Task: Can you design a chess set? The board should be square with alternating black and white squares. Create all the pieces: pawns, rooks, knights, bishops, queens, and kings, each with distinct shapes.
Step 4169:
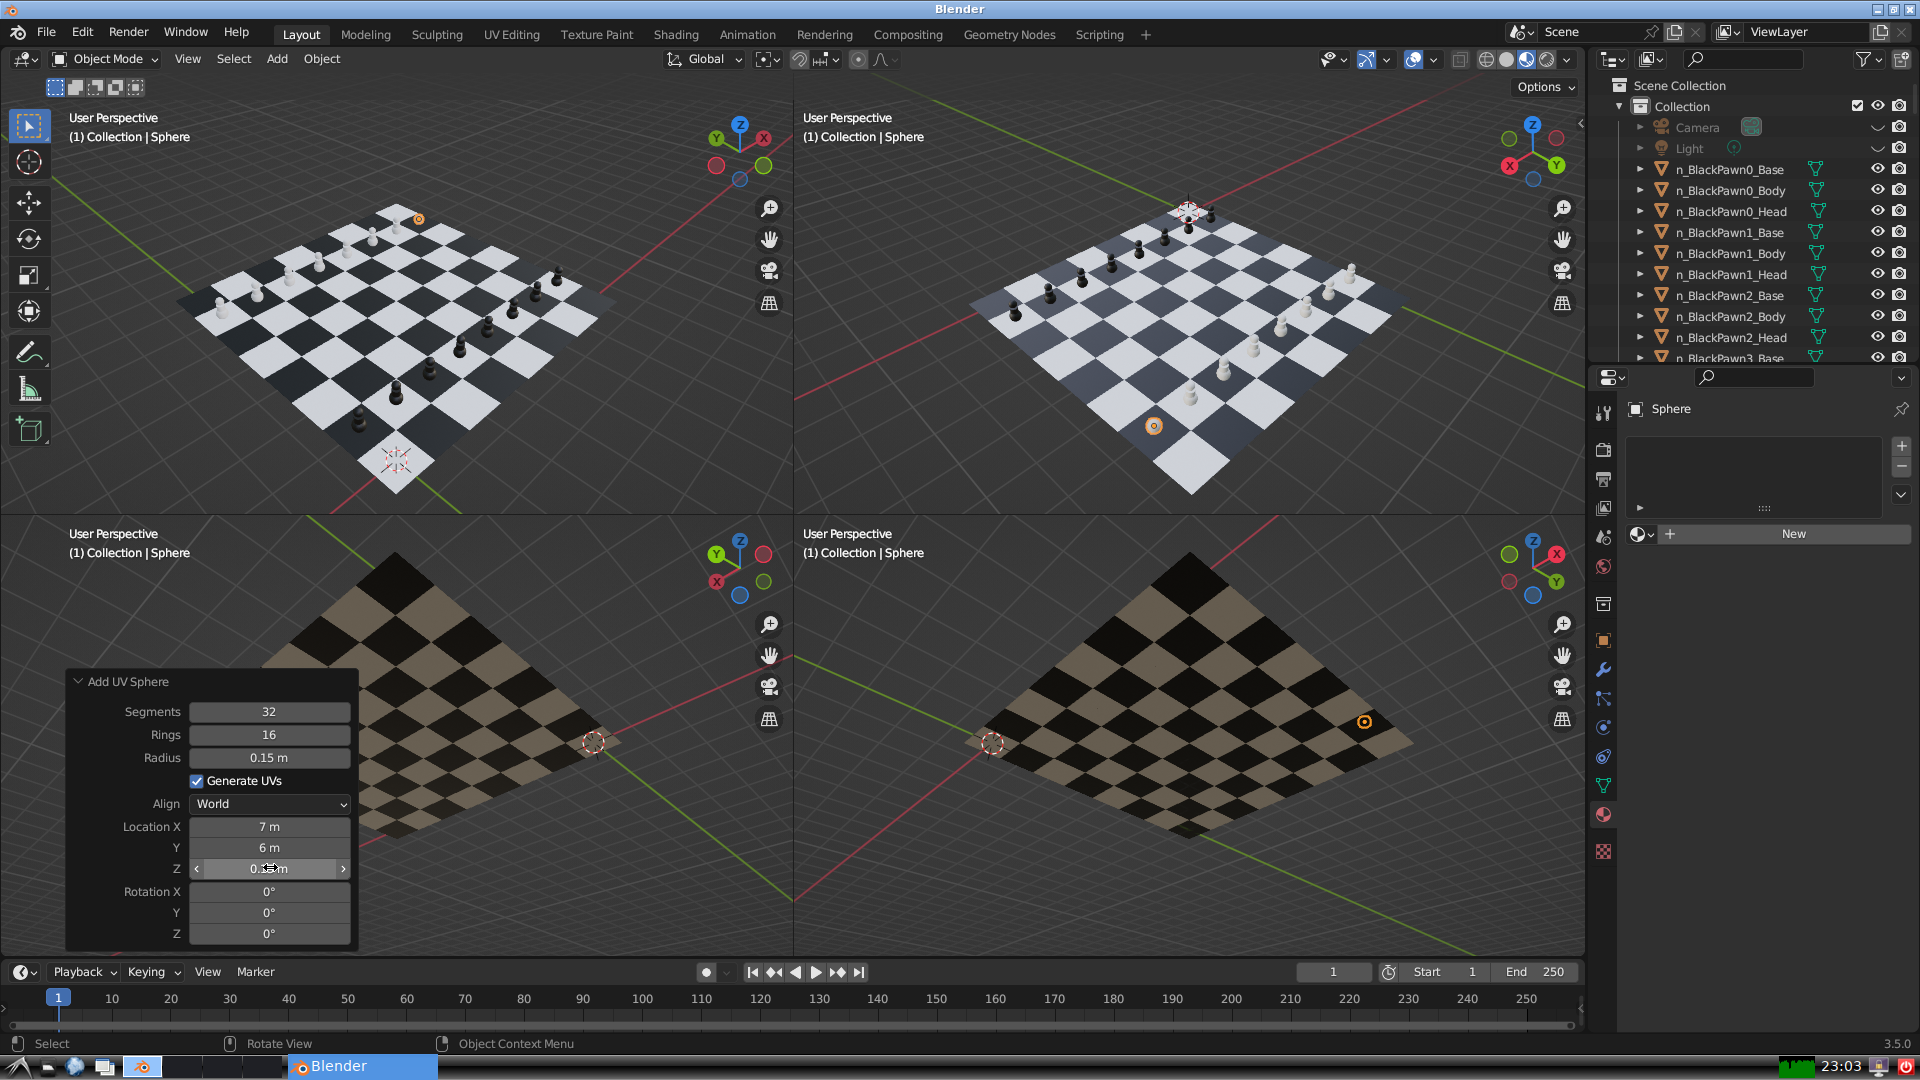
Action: {"mouse_move": [960, 540]}